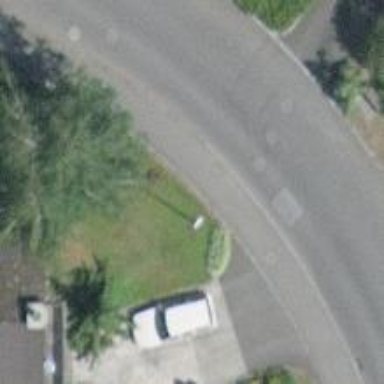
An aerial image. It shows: Kerb serving as barrier.